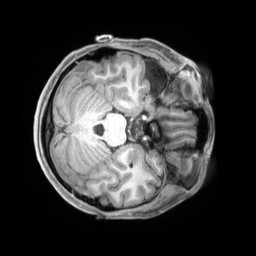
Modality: T1w
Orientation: axial
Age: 21
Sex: female
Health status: ill
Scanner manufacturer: siemens
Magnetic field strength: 3 T
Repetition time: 2.2 s
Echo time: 0.00218 s